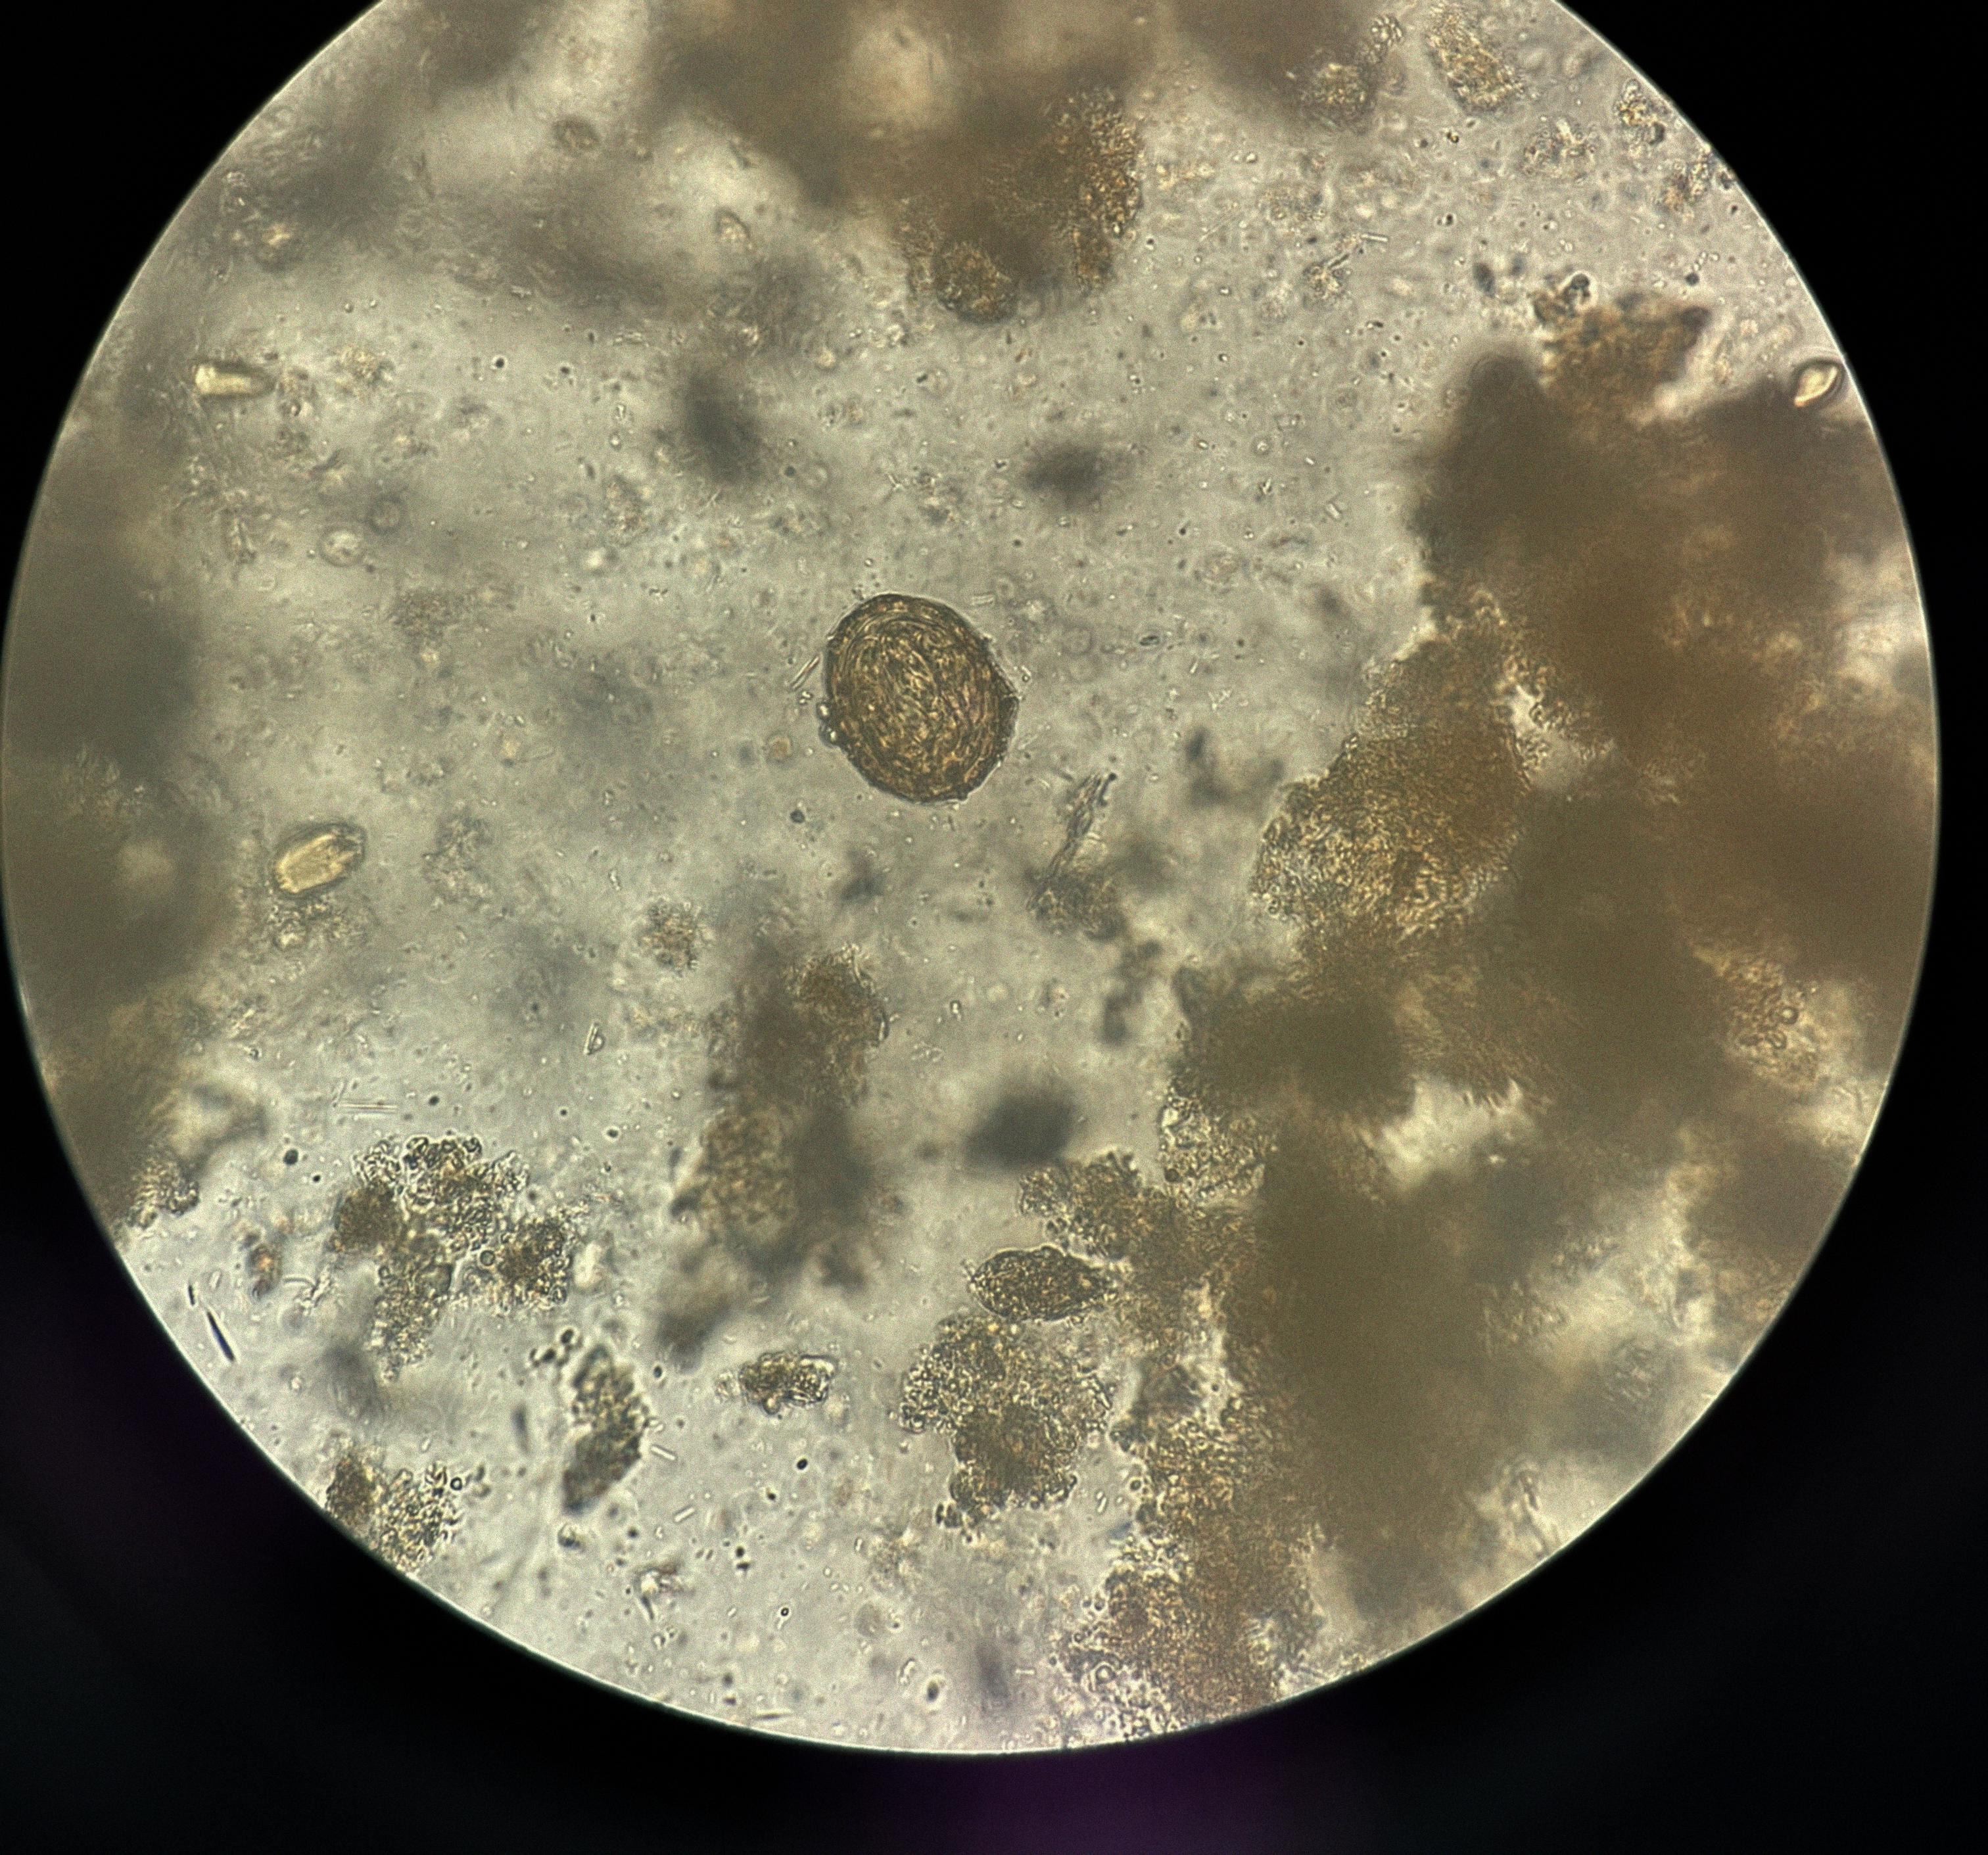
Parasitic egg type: Ascaris lumbricoides